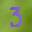
Label: 3